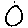
Label: circle